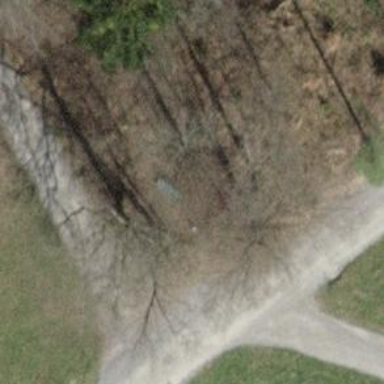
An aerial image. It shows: Brown bench.